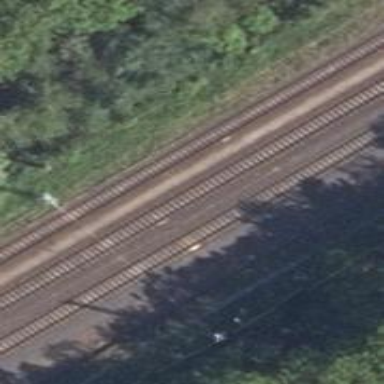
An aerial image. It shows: Railway service station.